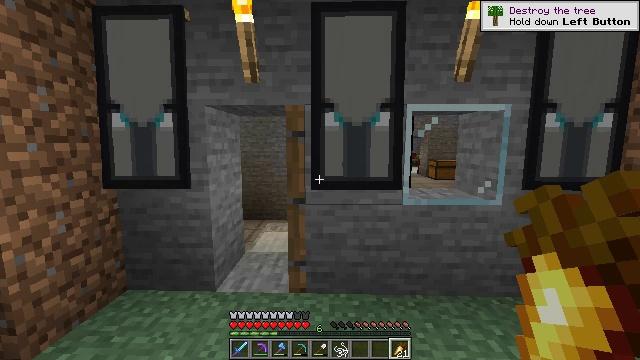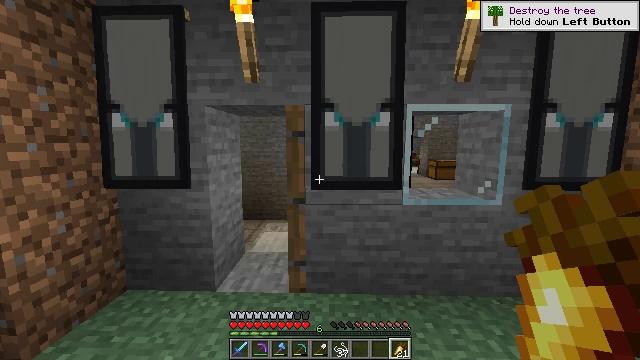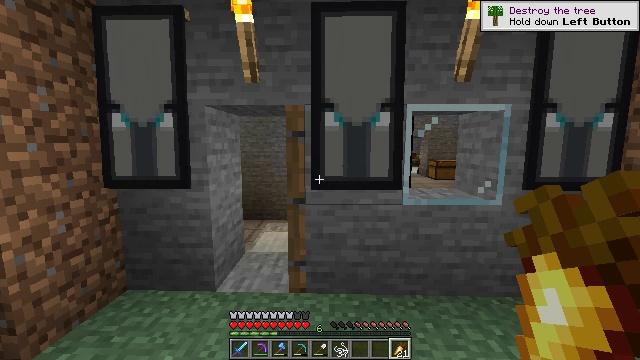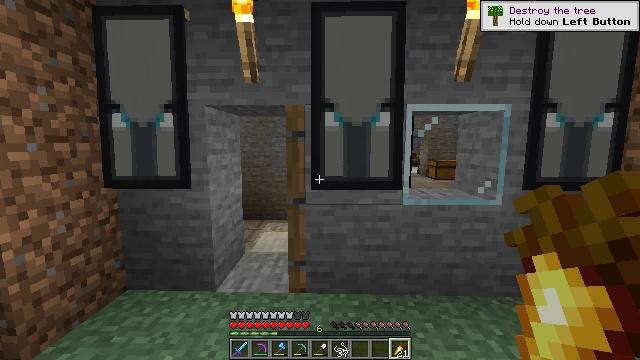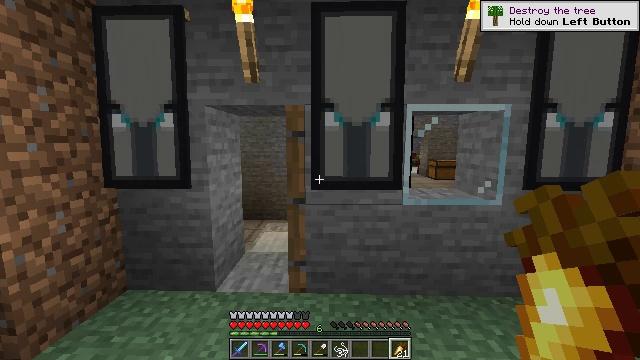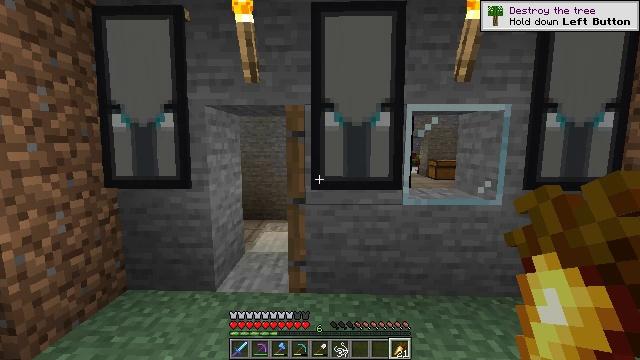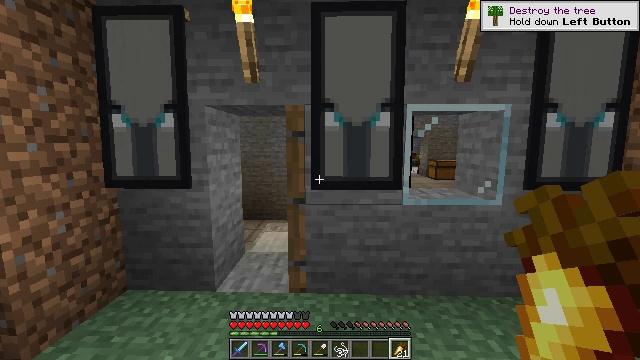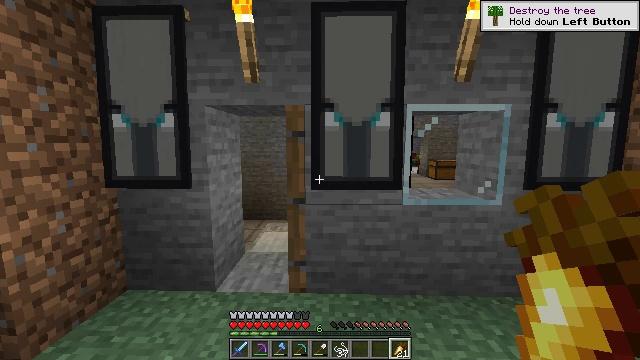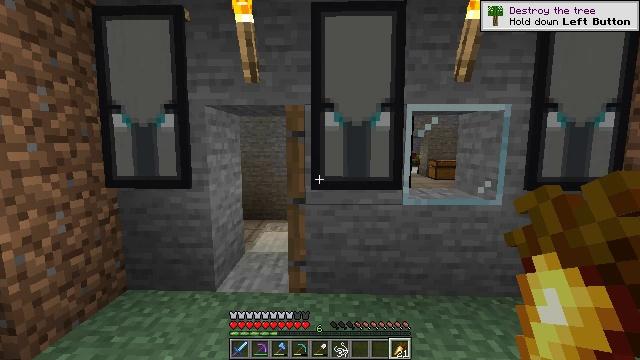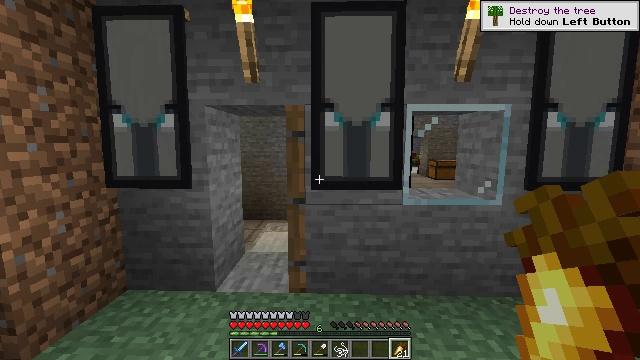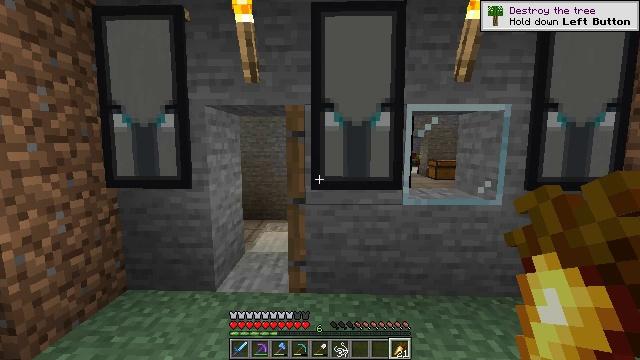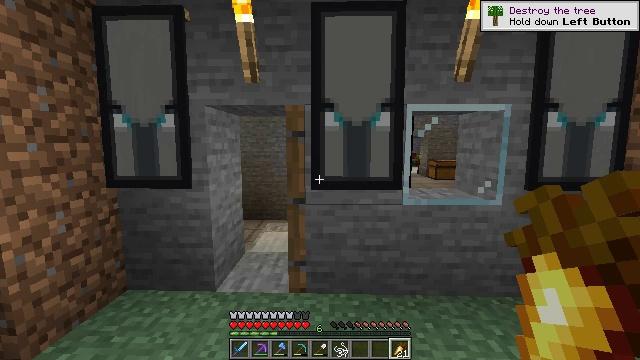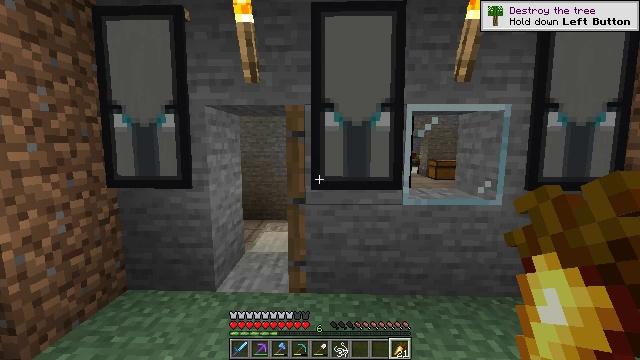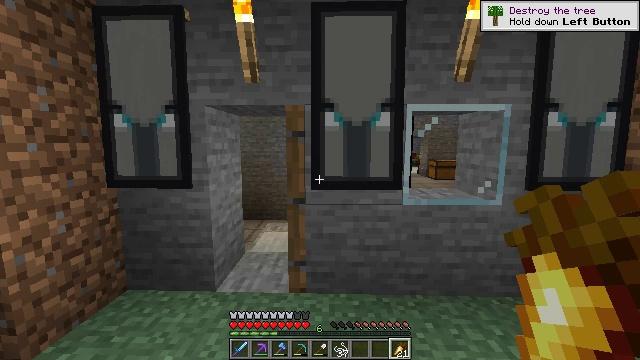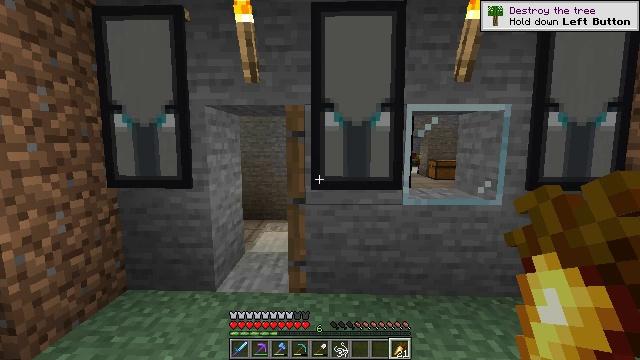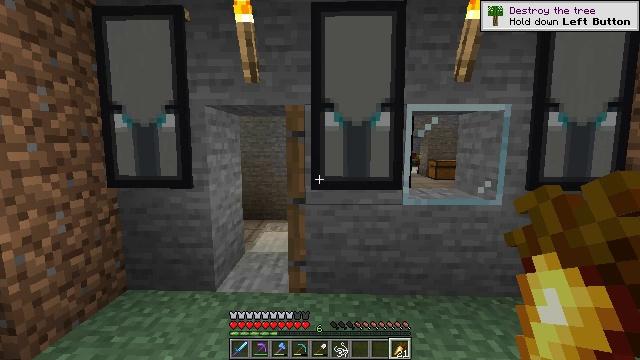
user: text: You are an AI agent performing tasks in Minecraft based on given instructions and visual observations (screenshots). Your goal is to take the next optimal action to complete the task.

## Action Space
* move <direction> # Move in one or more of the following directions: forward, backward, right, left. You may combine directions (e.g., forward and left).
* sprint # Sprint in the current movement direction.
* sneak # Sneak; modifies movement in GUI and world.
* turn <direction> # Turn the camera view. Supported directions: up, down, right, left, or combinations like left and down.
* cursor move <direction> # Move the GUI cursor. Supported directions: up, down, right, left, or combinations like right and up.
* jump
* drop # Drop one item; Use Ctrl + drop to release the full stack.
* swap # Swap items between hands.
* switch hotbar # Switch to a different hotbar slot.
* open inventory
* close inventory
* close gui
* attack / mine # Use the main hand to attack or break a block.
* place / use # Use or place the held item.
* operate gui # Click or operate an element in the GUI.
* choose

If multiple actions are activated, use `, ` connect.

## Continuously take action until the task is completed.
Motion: motion action
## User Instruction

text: Turn regular stone into smooth stone by smelting in the furnace.
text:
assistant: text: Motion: no_op
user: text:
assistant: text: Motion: no_op
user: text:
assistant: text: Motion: no_op
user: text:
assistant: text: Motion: no_op
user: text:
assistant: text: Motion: no_op
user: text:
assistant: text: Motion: no_op
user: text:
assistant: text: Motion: no_op
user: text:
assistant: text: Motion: no_op
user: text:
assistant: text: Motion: no_op
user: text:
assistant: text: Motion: no_op
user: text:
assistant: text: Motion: no_op
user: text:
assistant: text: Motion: no_op
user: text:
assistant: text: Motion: no_op
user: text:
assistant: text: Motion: no_op
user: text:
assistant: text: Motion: no_op
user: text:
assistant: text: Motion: no_op
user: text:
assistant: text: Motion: no_op
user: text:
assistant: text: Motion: no_op
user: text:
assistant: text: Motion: no_op
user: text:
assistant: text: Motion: no_op
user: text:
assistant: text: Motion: no_op
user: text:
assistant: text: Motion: no_op
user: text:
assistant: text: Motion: no_op
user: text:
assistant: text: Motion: no_op
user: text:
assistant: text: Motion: no_op
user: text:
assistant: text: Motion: no_op
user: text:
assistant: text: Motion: no_op
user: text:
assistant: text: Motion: no_op
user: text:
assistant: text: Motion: no_op
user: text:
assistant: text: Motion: no_op